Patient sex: M
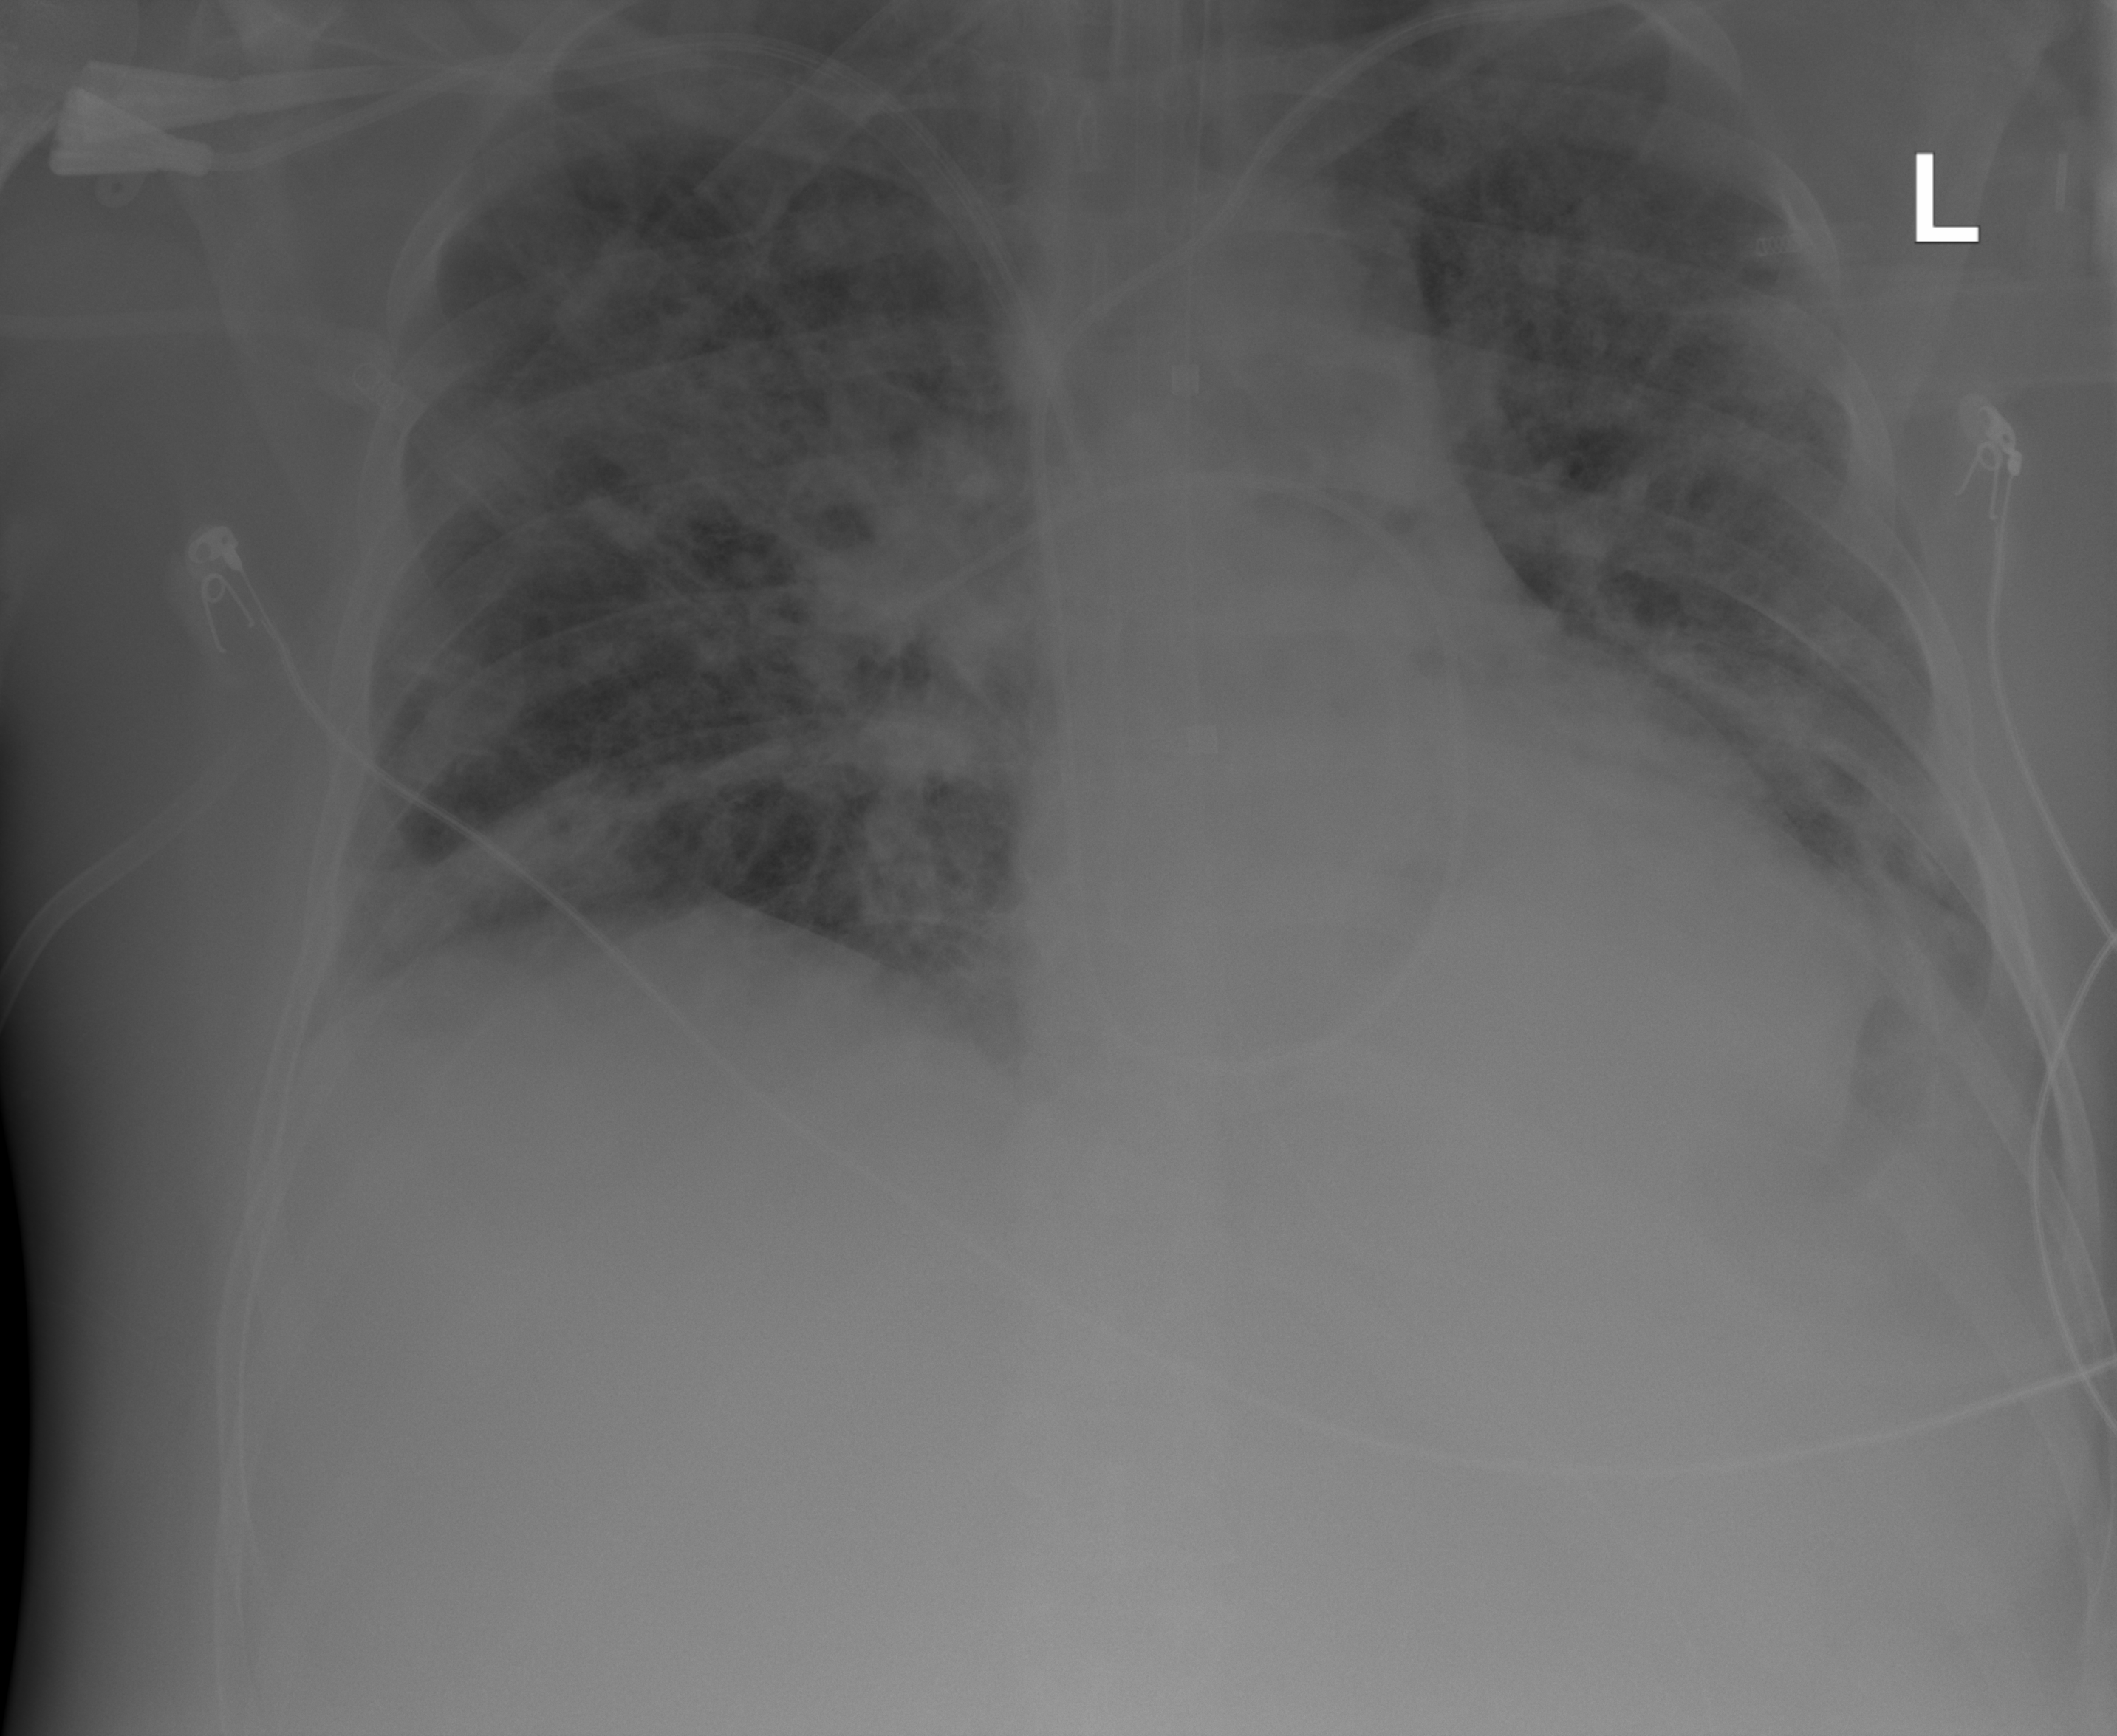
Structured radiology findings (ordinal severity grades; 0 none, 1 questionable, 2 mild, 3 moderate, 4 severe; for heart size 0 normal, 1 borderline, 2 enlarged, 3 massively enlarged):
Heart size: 0
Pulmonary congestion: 2
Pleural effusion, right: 0
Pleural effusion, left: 2
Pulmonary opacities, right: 3
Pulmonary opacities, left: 2
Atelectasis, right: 2
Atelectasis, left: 2